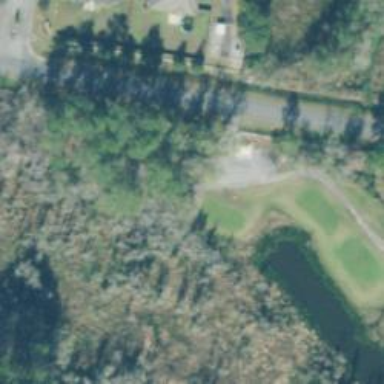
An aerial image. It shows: Path used for both walking and golf.